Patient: sex F, age 36
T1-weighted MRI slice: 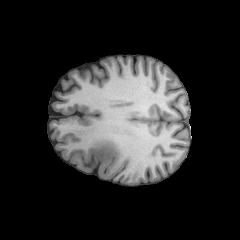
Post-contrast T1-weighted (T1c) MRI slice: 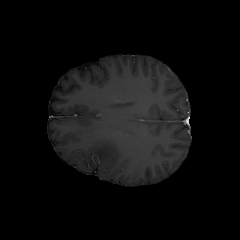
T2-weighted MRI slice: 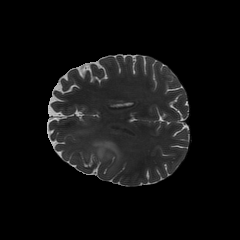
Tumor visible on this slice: yes
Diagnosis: Astrocytoma, IDH-mutant
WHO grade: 3